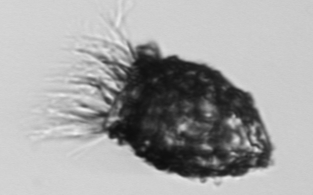
Label: Stenosemella_pacifica